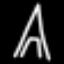
Label: The Eiffel Tower